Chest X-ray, PA view. Patient: 39 years old, sex M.
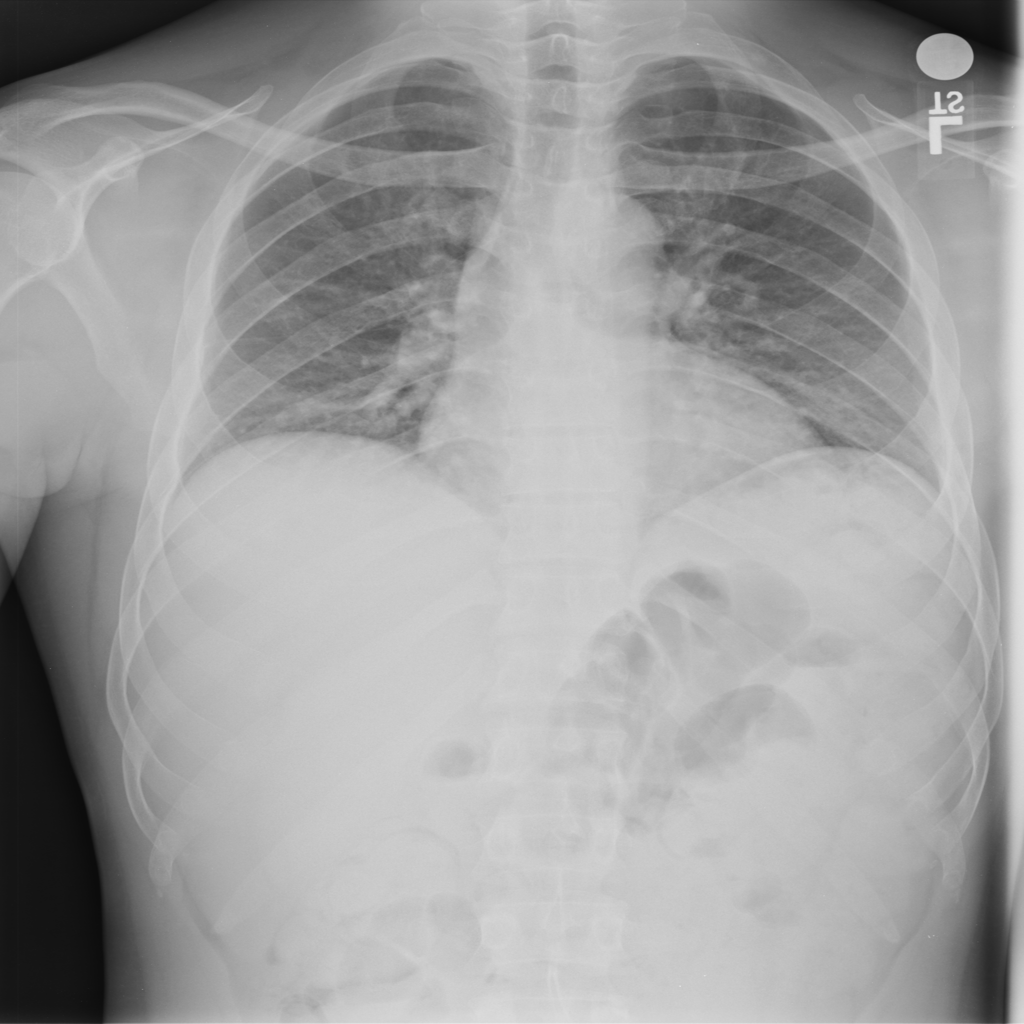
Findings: No Finding